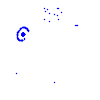
Particle: proton